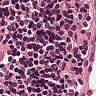
Metastatic tissue present: no